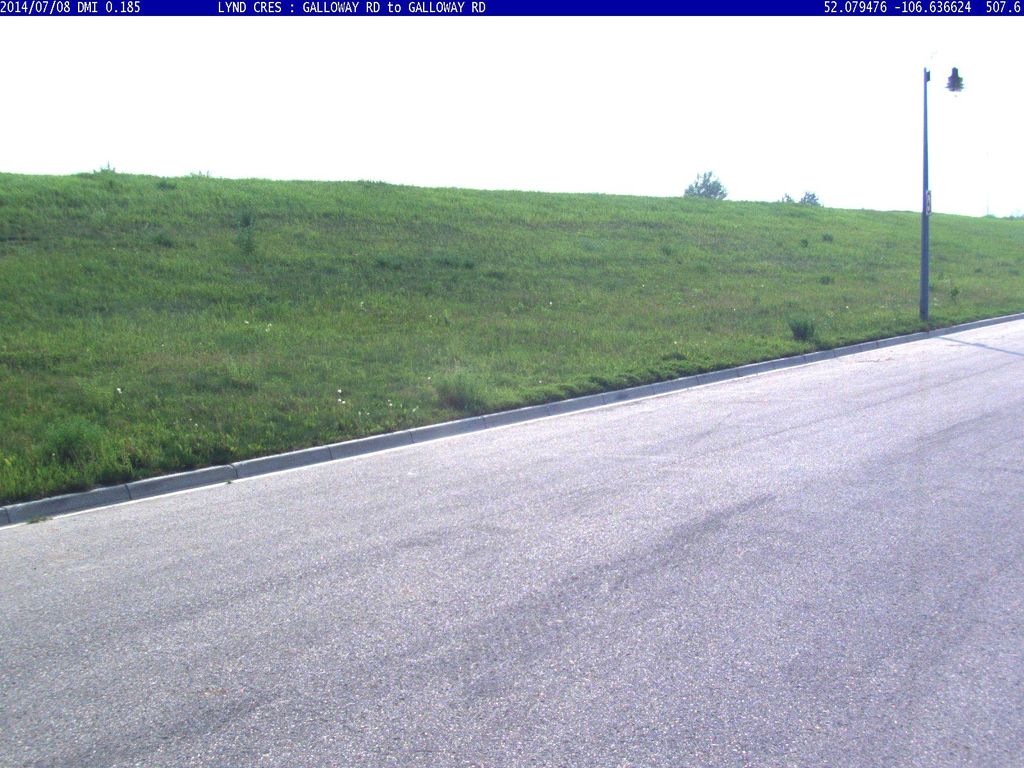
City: saskatoon